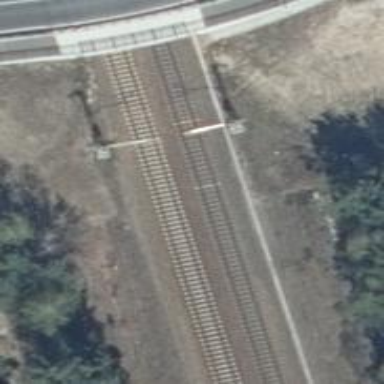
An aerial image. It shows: Milestone along the railway with catenary mast.